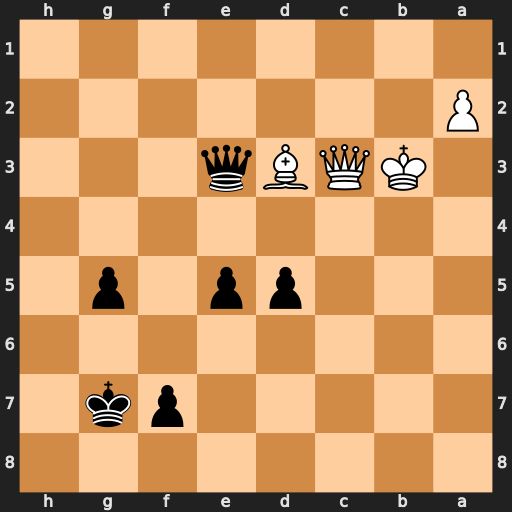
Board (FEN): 8/5pk1/8/3pp1p1/8/1KQBq3/P7/8
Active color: b
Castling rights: -
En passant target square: -
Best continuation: d4 Qc2 e4